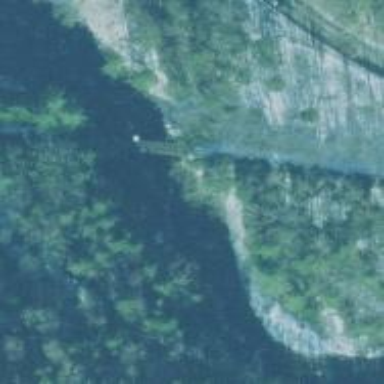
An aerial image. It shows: Disused railway bridge.